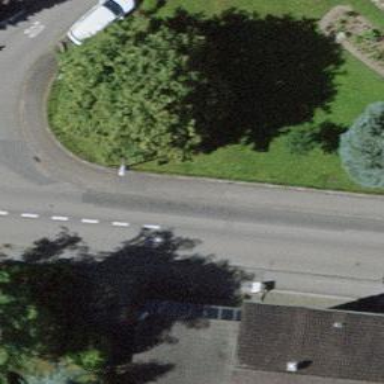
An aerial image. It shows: Kerb serving as barrier.